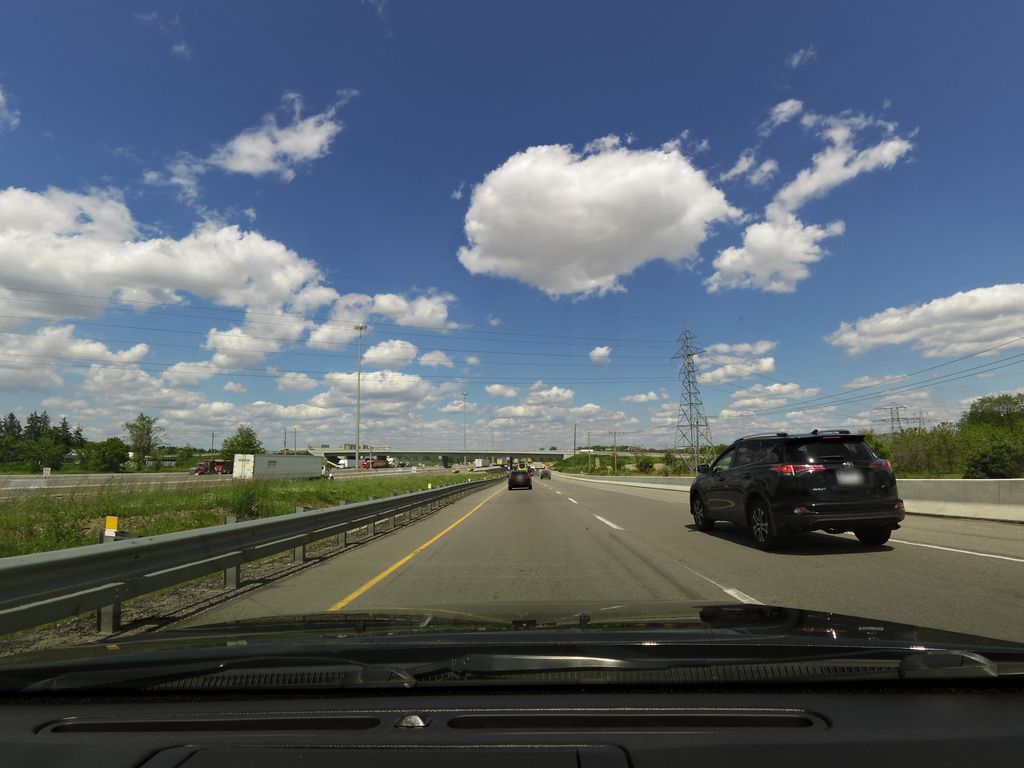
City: kitchener-waterloo